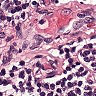
Metastatic tissue present: no